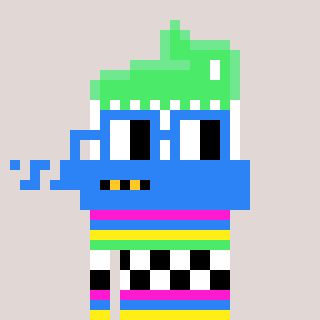
a pixel art character with square blue glasses, a toothbrush-shaped head and a hotbrown-colored body on a warm background